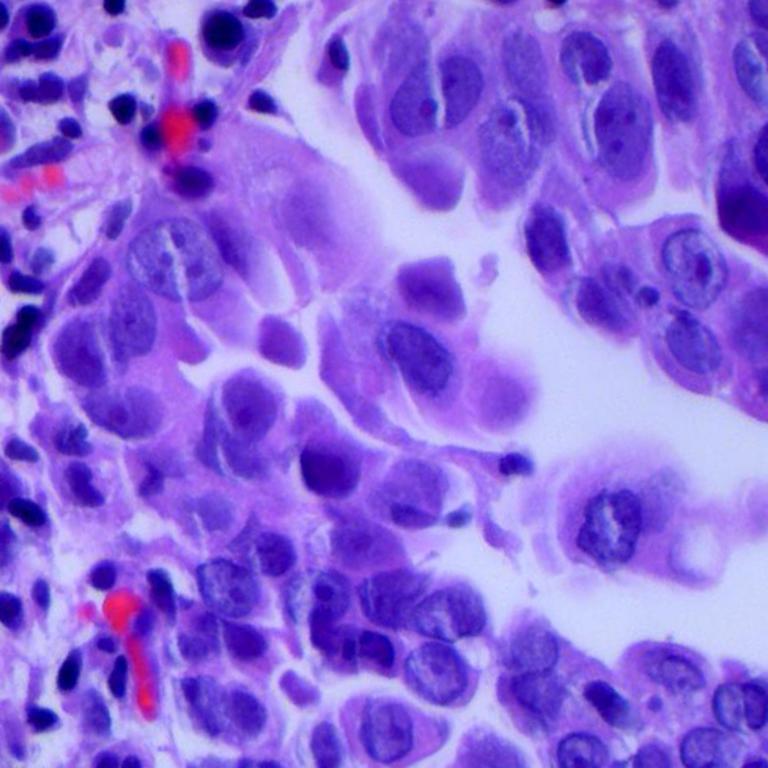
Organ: lung
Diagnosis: adenocarcinomas